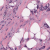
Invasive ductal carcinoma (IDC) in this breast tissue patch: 1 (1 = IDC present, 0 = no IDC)